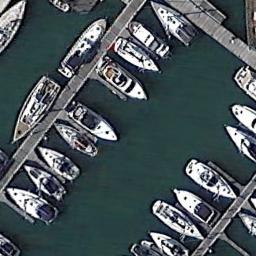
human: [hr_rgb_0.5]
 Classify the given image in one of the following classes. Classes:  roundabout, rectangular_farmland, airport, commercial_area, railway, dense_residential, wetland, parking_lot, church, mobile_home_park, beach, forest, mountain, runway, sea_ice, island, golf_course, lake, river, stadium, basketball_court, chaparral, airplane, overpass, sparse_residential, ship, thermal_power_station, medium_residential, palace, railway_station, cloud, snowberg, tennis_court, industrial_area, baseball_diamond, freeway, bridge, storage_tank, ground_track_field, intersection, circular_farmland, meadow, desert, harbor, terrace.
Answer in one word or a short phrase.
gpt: harbor